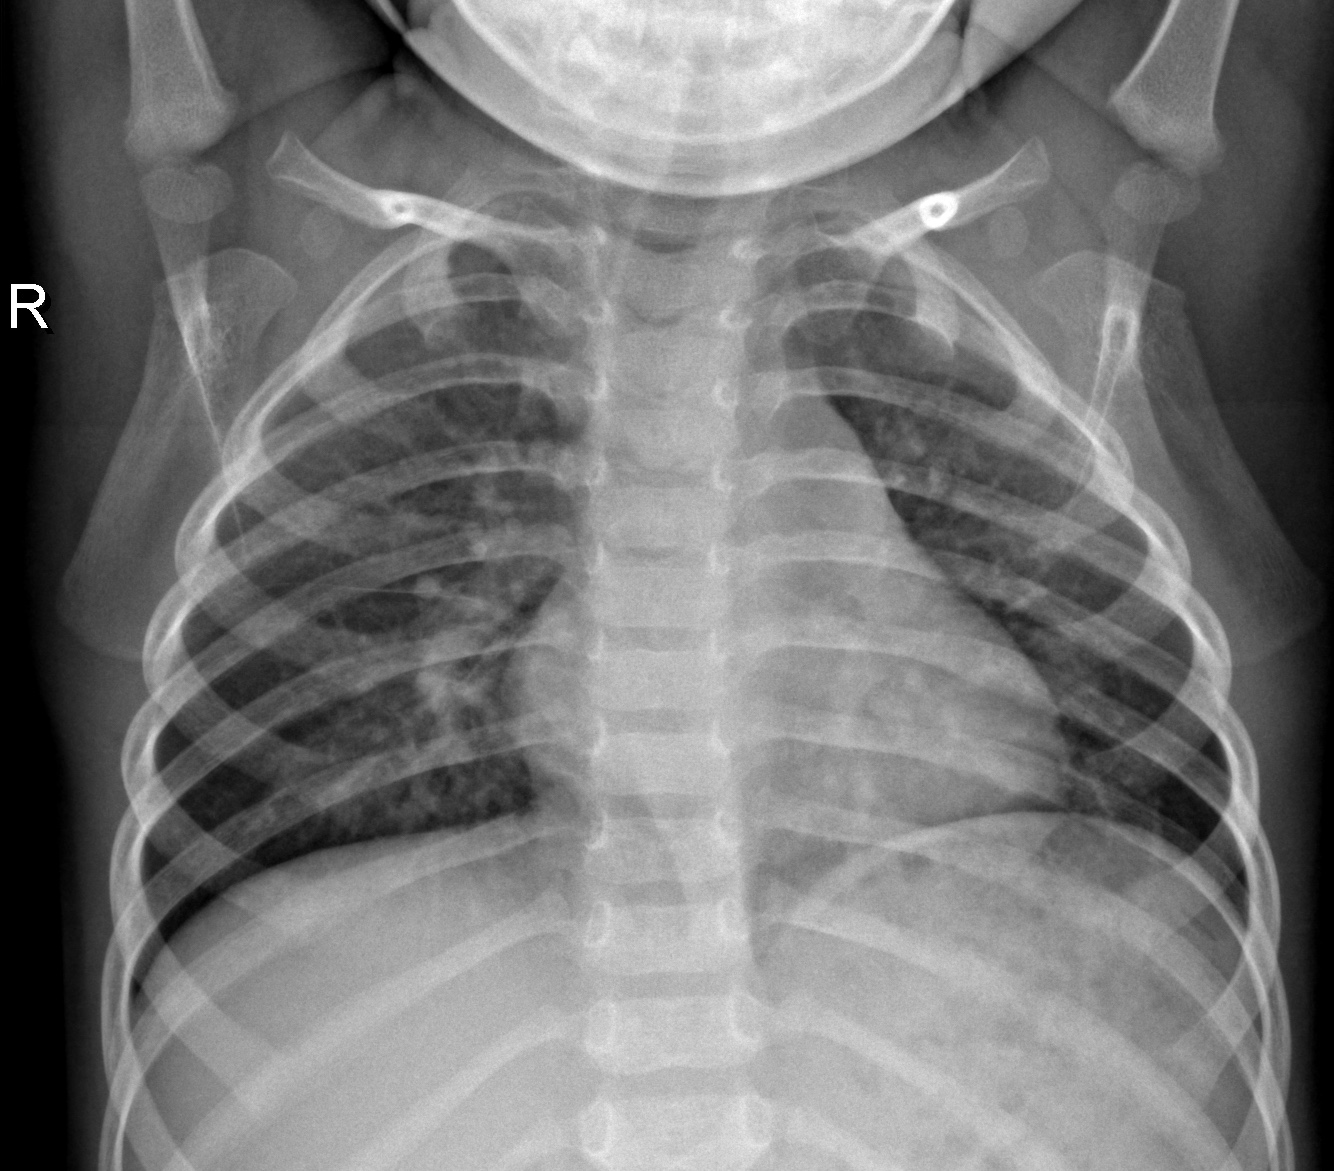
Diagnosis: NORMAL